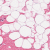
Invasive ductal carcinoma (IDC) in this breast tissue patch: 0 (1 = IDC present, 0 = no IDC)